Question: i need help with this CSS problem. I want to style '<h2>' element in a way that the background color only applies to the text, and also a border-bottom.
Here is the preview.

I could have done this my self, its not that difficult but the problem is that i cant add extra elements (like '<span>' tag) inside the '<h2>' tag. so i'm looking for a pure css way to that type of styling.
CSS Code:
'''
h2 {
color: rgb(0, 0, 0);
font: 700 16px Open Sans;
top: 0px;
margin: 0px;
padding: 5px;
text-transform: uppercase;
border-bottom: 2px solid rgb(136, 136, 136);
}
'''
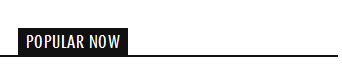
Answer: <URL>
'''
h2{
font: normal normal normal 20px/1 Helvetica, arial, sans-serif;
border-bottom: 2px solid #000;
background:#000;
color:#fff;
display:inline-block;
padding:3px 15px;
margin-left:10px;
}
h2:after{ /* the line under H2 */
left:0px;
display:block;
position:absolute;
width:100%;
height:3px;
margin-top:2px;
content: " ";
background:#000;
}
'''
---
You can try using ':first-line' pseudo: <URL>
'''
h2{
font: normal normal normal 20px/1 Helvetica, arial, sans-serif;
border-bottom: 2px solid #000;
}
h2:first-line{
background:#000;
color:#fff;
}
'''
But you cannot (AFAIK) set padding to ':first-line'
---
<URL>
jQ:
'''
$('h2').wrapInner("<span />");
'''
CSS:
'''
h2{
font: normal normal normal 20px/1 Helvetica, arial, sans-serif;
border-bottom:2px solid #000;
}
h2 span{
display:inline-block;
margin-left:10px;
padding:5px 20px;
background:#000;
color:#fff;
}
'''